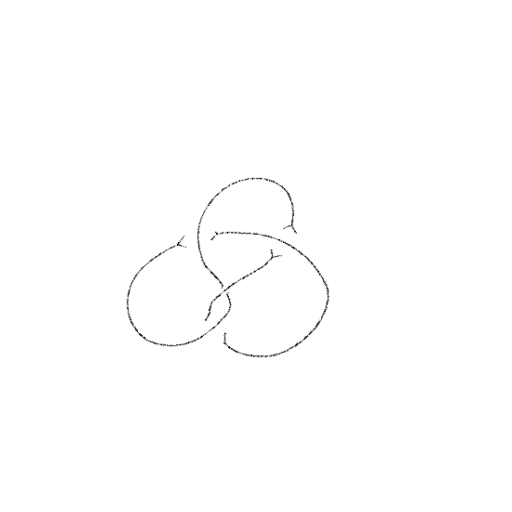
Crossing number: 4